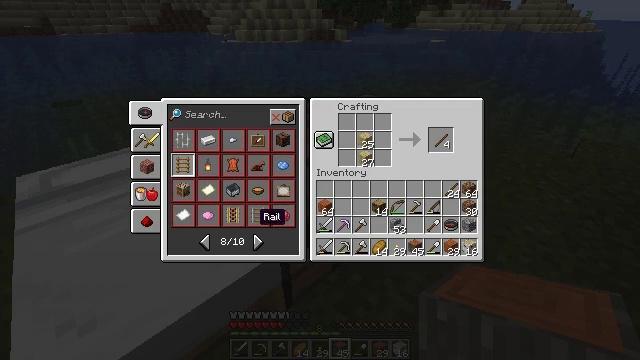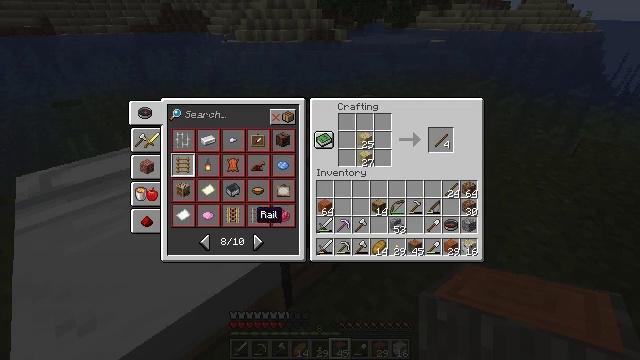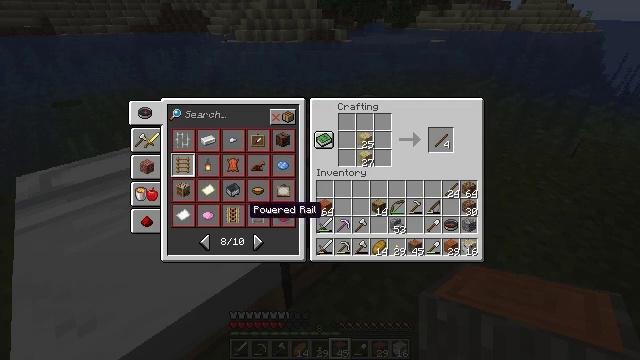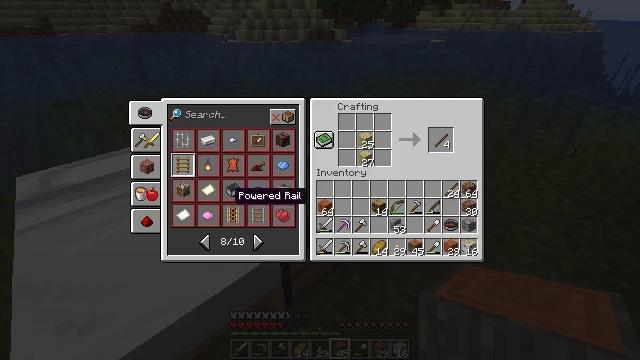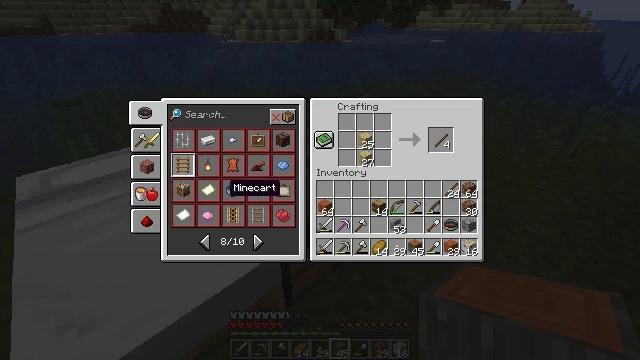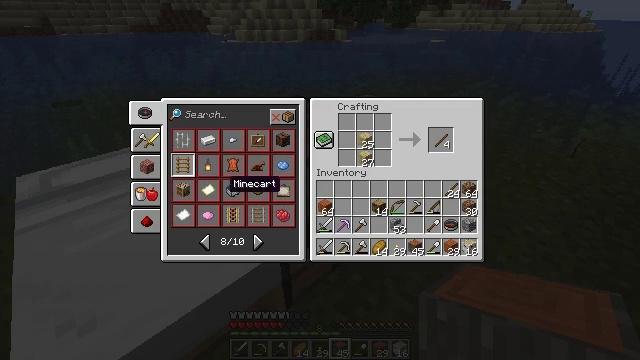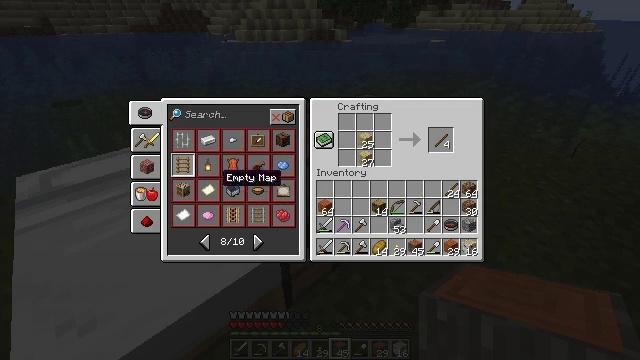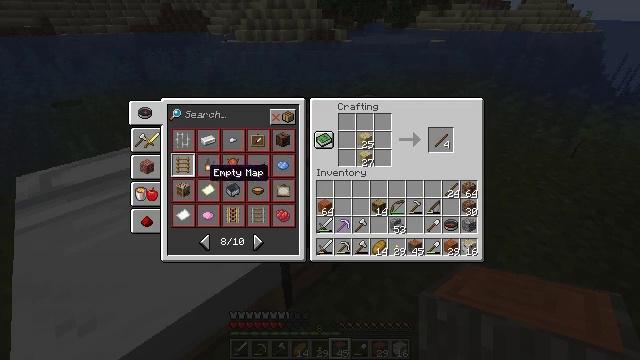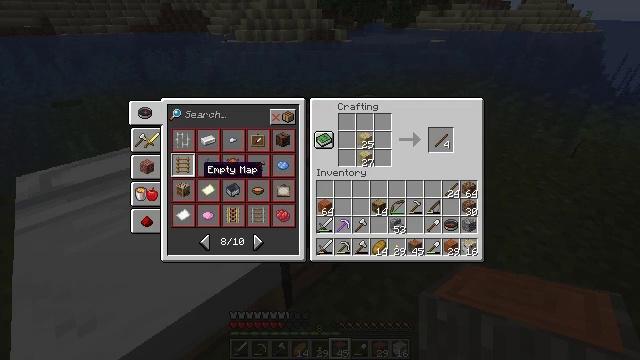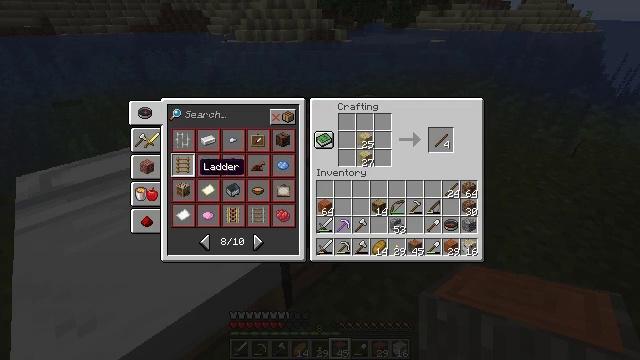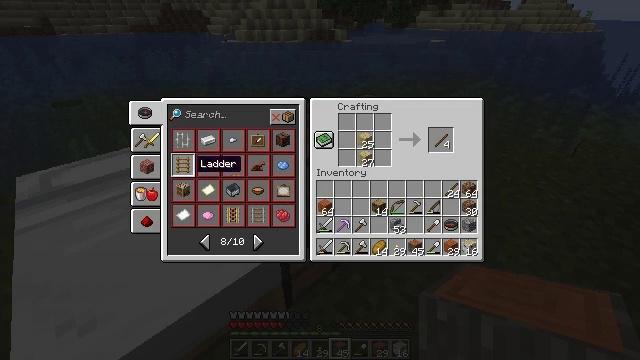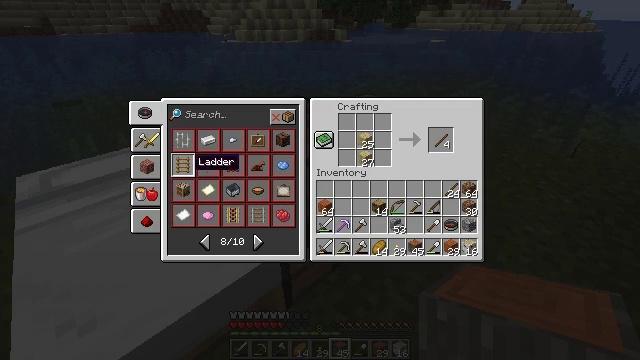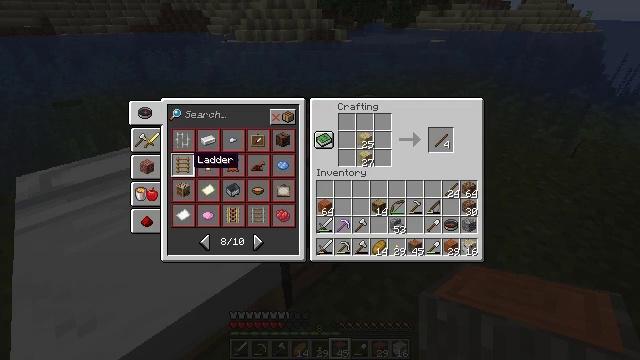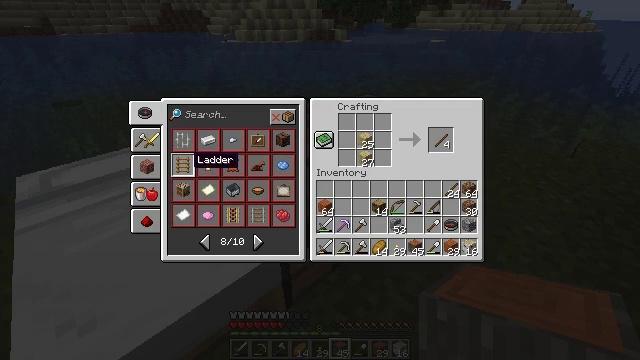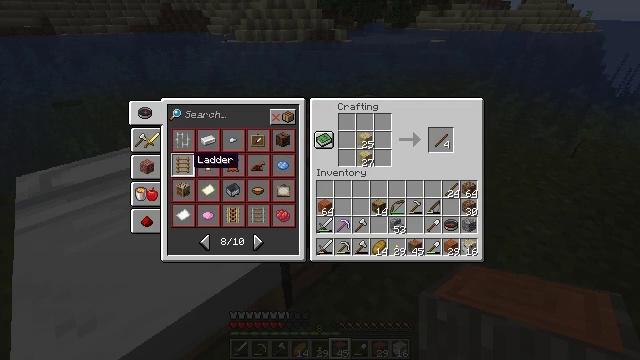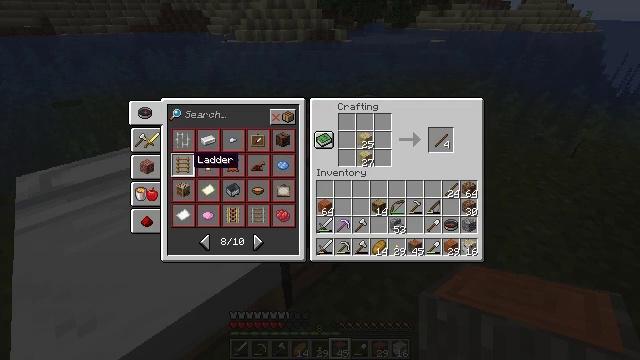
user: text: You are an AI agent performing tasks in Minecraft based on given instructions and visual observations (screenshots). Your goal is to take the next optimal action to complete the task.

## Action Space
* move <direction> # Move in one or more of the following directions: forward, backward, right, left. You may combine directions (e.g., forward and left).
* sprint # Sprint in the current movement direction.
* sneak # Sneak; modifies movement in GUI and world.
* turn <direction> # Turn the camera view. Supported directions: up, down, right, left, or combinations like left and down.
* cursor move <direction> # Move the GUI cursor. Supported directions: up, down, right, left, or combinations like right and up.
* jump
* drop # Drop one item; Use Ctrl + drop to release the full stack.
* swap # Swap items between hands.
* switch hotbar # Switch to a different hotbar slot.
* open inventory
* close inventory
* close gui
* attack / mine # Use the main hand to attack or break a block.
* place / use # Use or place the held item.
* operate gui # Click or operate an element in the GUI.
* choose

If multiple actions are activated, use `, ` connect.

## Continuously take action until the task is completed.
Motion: motion action
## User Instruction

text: Craft multiple sticks into a ladder.
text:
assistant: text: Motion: no_op
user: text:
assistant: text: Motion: turn left
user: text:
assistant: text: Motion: turn left and up
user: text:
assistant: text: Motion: turn up
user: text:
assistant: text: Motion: no_op
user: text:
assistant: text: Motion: turn left
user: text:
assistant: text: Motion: turn left
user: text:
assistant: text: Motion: no_op
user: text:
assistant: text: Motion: no_op
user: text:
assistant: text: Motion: no_op
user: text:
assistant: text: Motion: no_op
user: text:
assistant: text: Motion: no_op
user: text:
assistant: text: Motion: attack / mine
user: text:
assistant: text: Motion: attack / mine
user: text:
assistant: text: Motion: attack / mine
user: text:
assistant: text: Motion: attack / mine
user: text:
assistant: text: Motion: no_op
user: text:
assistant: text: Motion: no_op
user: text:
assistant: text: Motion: no_op
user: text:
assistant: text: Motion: attack / mine
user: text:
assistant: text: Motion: attack / mine
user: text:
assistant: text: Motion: attack / mine
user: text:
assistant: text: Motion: attack / mine
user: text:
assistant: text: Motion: no_op
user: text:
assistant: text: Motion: no_op
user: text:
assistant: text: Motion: attack / mine
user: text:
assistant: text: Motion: attack / mine
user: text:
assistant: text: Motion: attack / mine
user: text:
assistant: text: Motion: no_op
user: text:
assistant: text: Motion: no_op